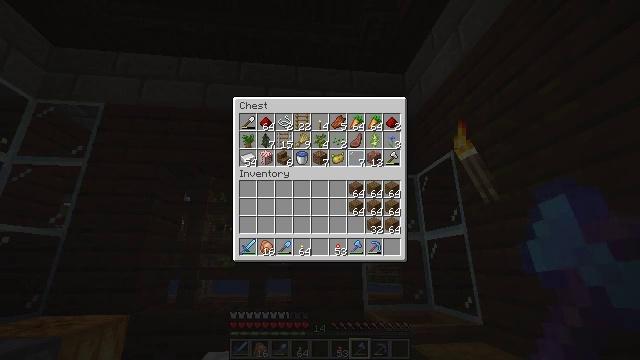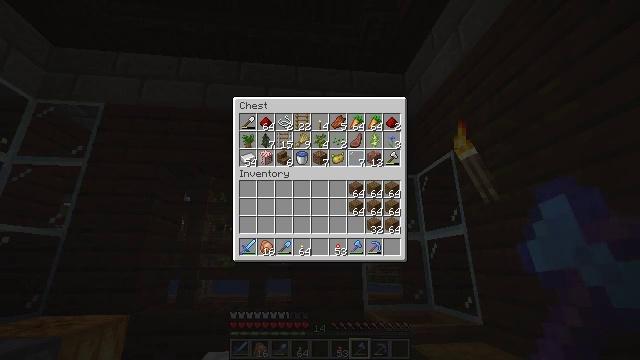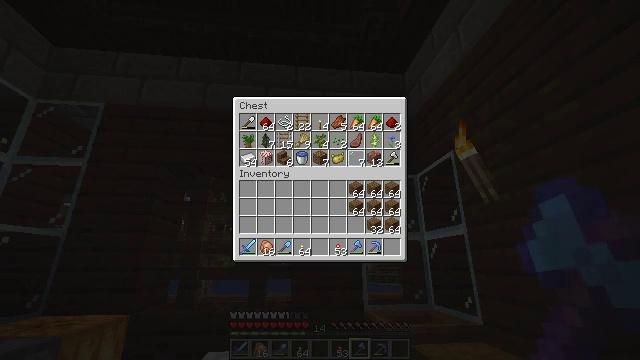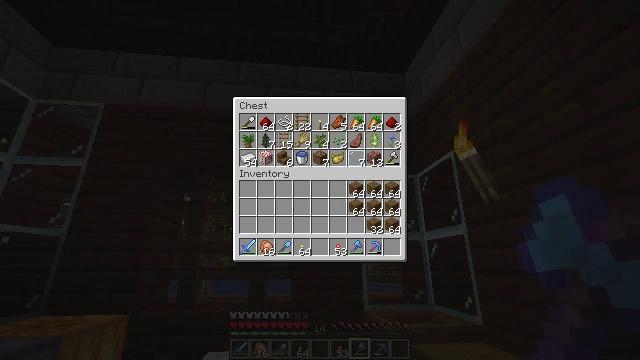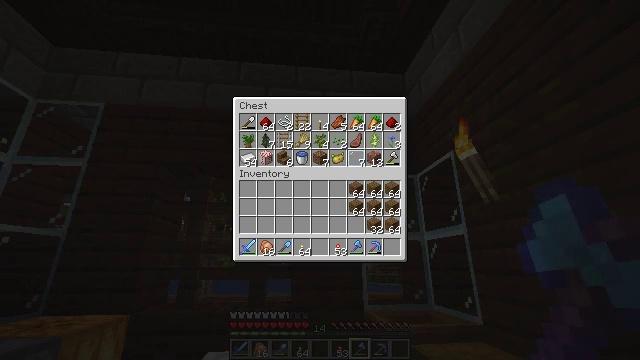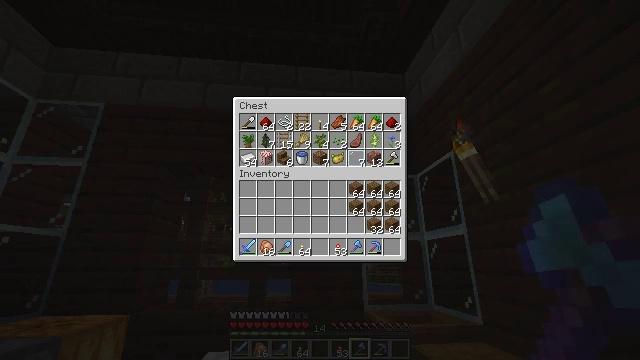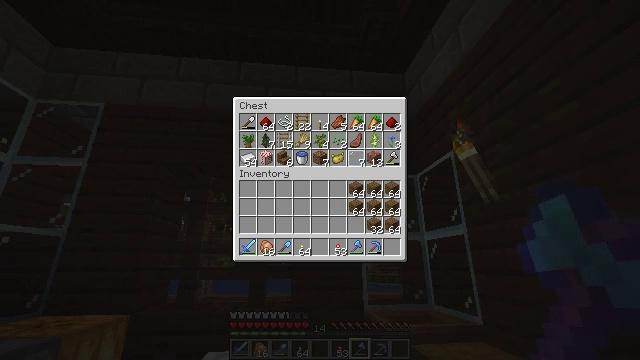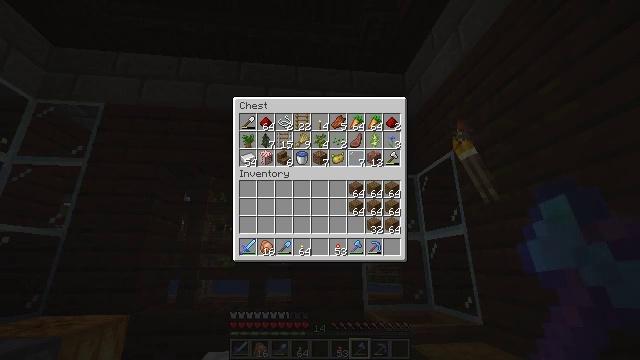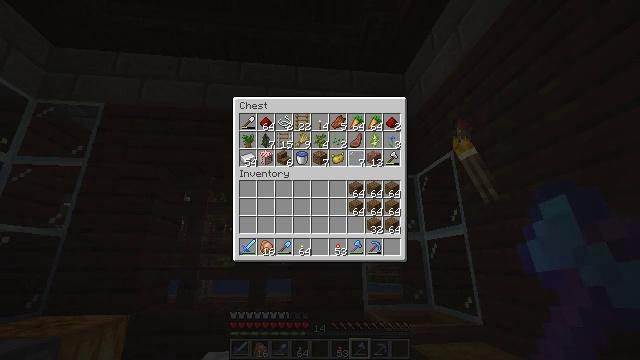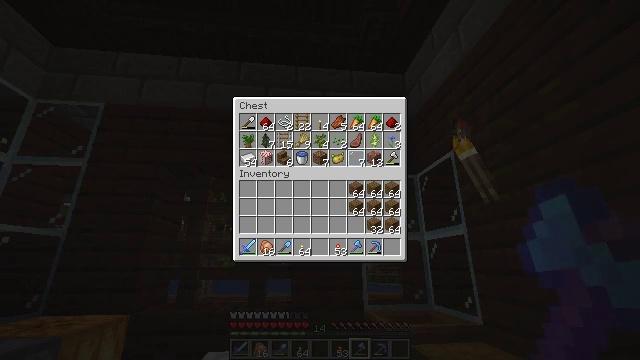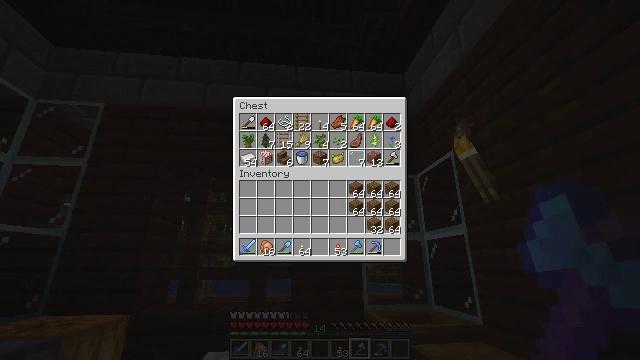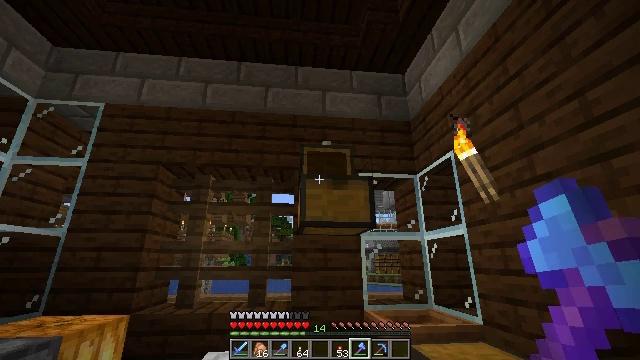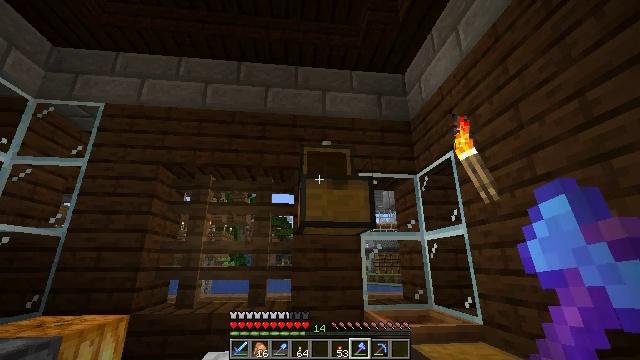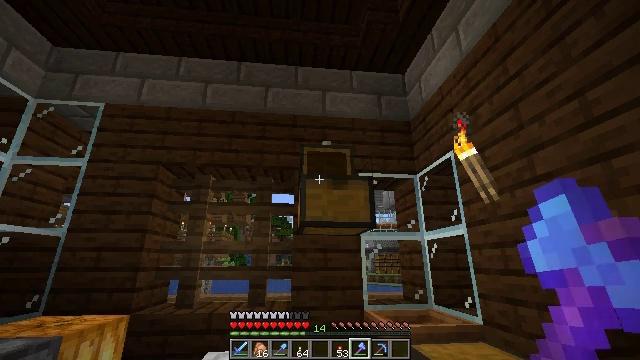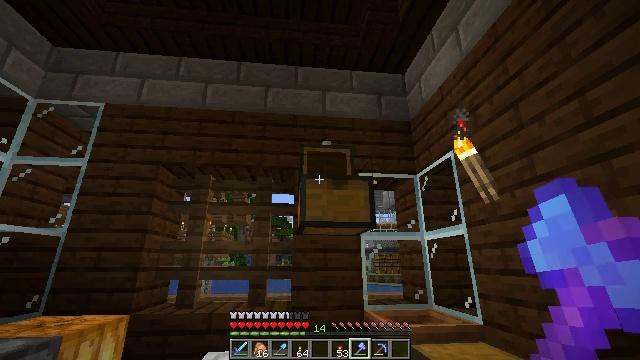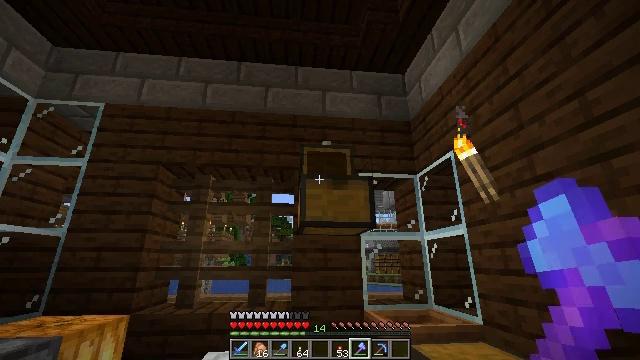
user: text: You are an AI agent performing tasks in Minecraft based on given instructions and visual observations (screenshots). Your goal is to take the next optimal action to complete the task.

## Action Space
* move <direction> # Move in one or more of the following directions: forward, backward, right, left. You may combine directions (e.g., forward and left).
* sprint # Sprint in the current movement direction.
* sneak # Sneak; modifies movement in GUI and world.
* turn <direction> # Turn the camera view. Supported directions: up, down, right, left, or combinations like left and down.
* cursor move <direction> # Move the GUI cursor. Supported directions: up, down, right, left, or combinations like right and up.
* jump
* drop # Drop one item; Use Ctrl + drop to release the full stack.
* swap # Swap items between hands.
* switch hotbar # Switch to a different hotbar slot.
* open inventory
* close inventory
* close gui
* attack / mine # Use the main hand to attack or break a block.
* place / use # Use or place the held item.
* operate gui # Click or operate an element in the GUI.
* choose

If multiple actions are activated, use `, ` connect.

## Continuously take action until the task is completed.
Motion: motion action
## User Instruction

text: Utilize the crafting table to create a brown bed.
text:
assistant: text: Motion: no_op
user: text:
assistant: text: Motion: no_op
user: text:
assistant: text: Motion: no_op
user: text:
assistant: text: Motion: no_op
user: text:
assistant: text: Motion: no_op
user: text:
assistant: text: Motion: no_op
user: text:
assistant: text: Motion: no_op
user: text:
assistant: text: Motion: no_op
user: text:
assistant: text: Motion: no_op
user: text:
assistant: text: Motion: no_op
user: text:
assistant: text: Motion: no_op
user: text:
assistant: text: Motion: close gui
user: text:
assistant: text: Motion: no_op
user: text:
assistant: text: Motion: no_op
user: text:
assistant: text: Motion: no_op
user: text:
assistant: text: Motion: no_op
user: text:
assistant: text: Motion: no_op
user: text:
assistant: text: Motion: no_op
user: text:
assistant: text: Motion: no_op
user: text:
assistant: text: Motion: no_op
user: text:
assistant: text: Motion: no_op
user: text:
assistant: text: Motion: no_op
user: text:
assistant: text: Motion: no_op
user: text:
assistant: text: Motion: no_op
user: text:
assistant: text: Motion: no_op
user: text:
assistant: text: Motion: no_op
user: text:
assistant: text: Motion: turn down
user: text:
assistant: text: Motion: turn left and down
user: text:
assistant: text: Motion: turn left and down
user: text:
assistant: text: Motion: turn left and down